Question: i used this tutorial for create dropzone area in my web application mvc 5.
<URL>
but when i drag and drop my image, the dropzone layout doesn't work.
below is my code:
'''
<!DOCTYPE html>
<html>
<head>
<meta charset="utf-8" />
<meta name="viewport" content="width=device-width, initial-scale=1.0">
<title>@ViewBag.Title - My ASP.NET Application</title>
@Styles.Render("~/Content/css")
@Styles.Render("~/Content/dropzonescss")
@Scripts.Render("~/bundles/modernizr")
</head>
<body>
<div class="navbar navbar-inverse navbar-fixed-top">
<div class="container">
<div class="navbar-header">
<button type="button" class="navbar-toggle" data-toggle="collapse" data-target=".navbar-collapse">
<span class="icon-bar"></span>
<span class="icon-bar"></span>
<span class="icon-bar"></span>
</button>
@Html.ActionLink("Application name", "Index", "Home", null, new { @class = "navbar-brand" })
</div>
<div class="navbar-collapse collapse">
<ul class="nav navbar-nav">
<li>@Html.ActionLink("Home", "Index", "Home")</li>
<li>@Html.ActionLink("About", "About", "Home")</li>
<li>@Html.ActionLink("Contact", "Contact", "Home")</li>
</ul>
</div>
</div>
</div>
<div class="container body-content">
@RenderBody()
<hr />
<footer>
<p>&copy; @DateTime.Now.Year - My ASP.NET Application</p>
</footer>
</div>
@Scripts.Render("~/bundles/jquery")
@Scripts.Render("~/bundles/bootstrap")
@Scripts.Render("~/bundles/dropzonescripts")
<script type="text/javascript">
Dropzone.options.dropzoneJsForm = {
//prevents Dropzone from uploading dropped files immediately
autoProcessQueue: false,
init: function () {
var submitButton = document.querySelector("#submit-all");
var myDropzone = this; //closure
submitButton.addEventListener("click", function () {
//tell Dropzone to process all queued files
myDropzone.processQueue();
});
}
};
</script>
@RenderSection("scripts", required: false)
</body>
</html>
'''
'''
@{
ViewBag.Title = "Home Page";
}
<form action="~/Home/SaveUploadedFile" method="post" class="dropzone" id="Dropzone.options.dropzoneJsForm" >
<div class="fallback">
<input name="file" type="file" multiple />
<input type="submit" value="Upload" />
</div>
</form>
'''
'''
public ActionResult SaveUploadedFile()
{
bool isSavedSuccessfully = true;
string fName = "";
try
{
foreach (string fileName in Request.Files)
{
HttpPostedFileBase file = Request.Files[fileName];
//Save file content goes here
fName = file.FileName;
if (file != null && file.ContentLength > 0)
{
var originalDirectory = new DirectoryInfo(string.Format("{0}Images\WallImages", Server.MapPath(@"")));
string pathString = System.IO.Path.Combine(originalDirectory.ToString(), "imagepath");
var fileName1 = Path.GetFileName(file.FileName);
bool isExists = System.IO.Directory.Exists(pathString);
if (!isExists)
System.IO.Directory.CreateDirectory(pathString);
var path = string.Format("{0}\{1}", pathString, file.FileName);
file.SaveAs(path);
}
}
}
catch (Exception ex)
{
isSavedSuccessfully = false;
}
if (isSavedSuccessfully)
{
return Json(new { Message = fName });
}
else
{
return Json(new { Message = "Error in saving file" });
}
}
'''
BundleConfig add
'''
bundles.Add(new StyleBundle("~/Content/dropzonescss").Include(
"~/Scripts/dropzone/css/basic.css",
"~/Scripts/dropzone/css/dropzone.css"));
bundles.Add(new ScriptBundle("~/bundles/dropzonescripts").Include(
"~/Scripts/dropzone/dropzone.js"));
'''
I have no idea why it behaves this way.
The loading part is working properly, but the graphics is wrong and looks like:

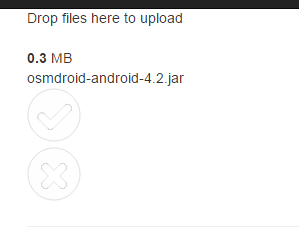
Answer: It looks like the dropzone nuget package doesn't create the \css sub folder for the dropzone css files, so the bundle config is incorrect. (well it is correct but the folder isn't there).
Create the folder scripts\dropzone\css (and move the css files from the scripts\dropzone folder to that new folder)
You can see how the dropzone folder should look by looking at the solution that is on github:
<URL>